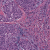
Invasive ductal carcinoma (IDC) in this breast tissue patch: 0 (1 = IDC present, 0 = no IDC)